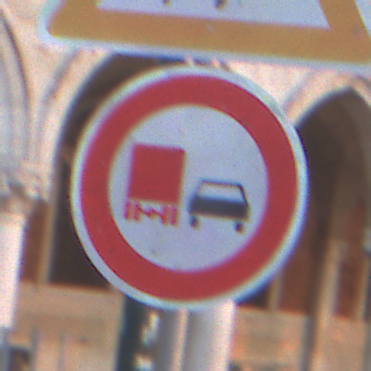
Verkehrszeichen: UeberholverbotKraftfahrzeuge
Zusatzzeichen oben: KinderRechts
Umgebung: Outdoor, Urban
Tageszeit: SunriseSunset
Wetter: Clear
Licht: Natural
Jahreszeit: NotSpecified
Kontrast: MediumContrast